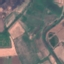
Label: PermanentCrop